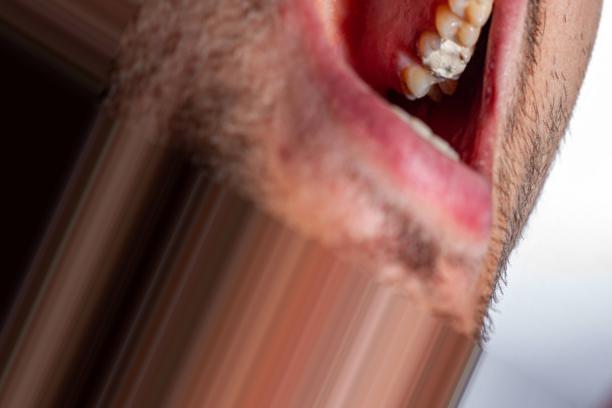
Condition: Caries